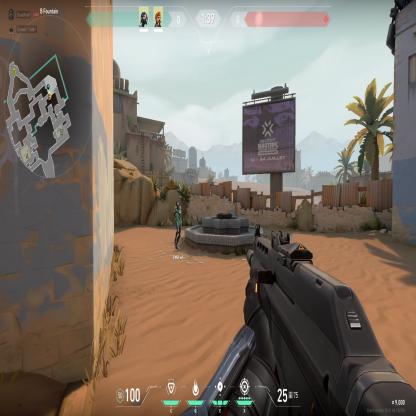
Label: teammate